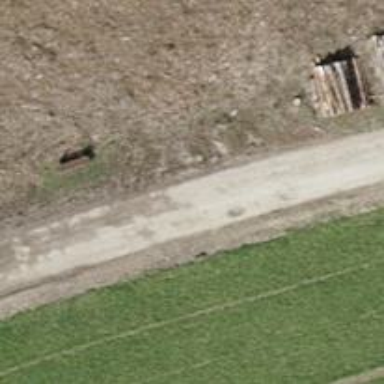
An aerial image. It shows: Bench.